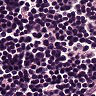
Metastatic tissue present: no